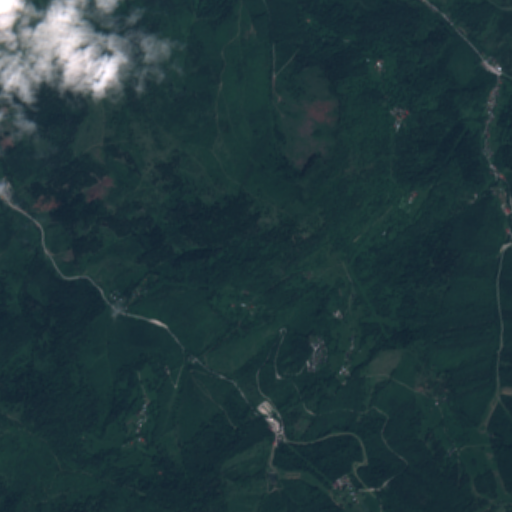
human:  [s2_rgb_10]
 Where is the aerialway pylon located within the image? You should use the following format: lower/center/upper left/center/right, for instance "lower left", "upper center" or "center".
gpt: The aerialway pylon is located in the lower right of the image.
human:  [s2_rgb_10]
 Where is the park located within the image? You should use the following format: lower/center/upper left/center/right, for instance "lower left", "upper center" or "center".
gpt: The park is located in the center left of the image.
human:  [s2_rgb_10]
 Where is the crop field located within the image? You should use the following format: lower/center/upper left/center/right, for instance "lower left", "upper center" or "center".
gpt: There is no crop field in the image.